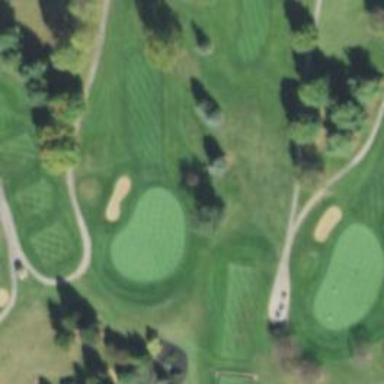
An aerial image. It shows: View of golf hole.